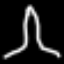
Label: The Eiffel Tower